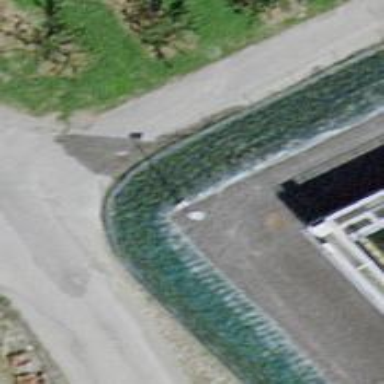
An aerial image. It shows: Metal fence as barrier.